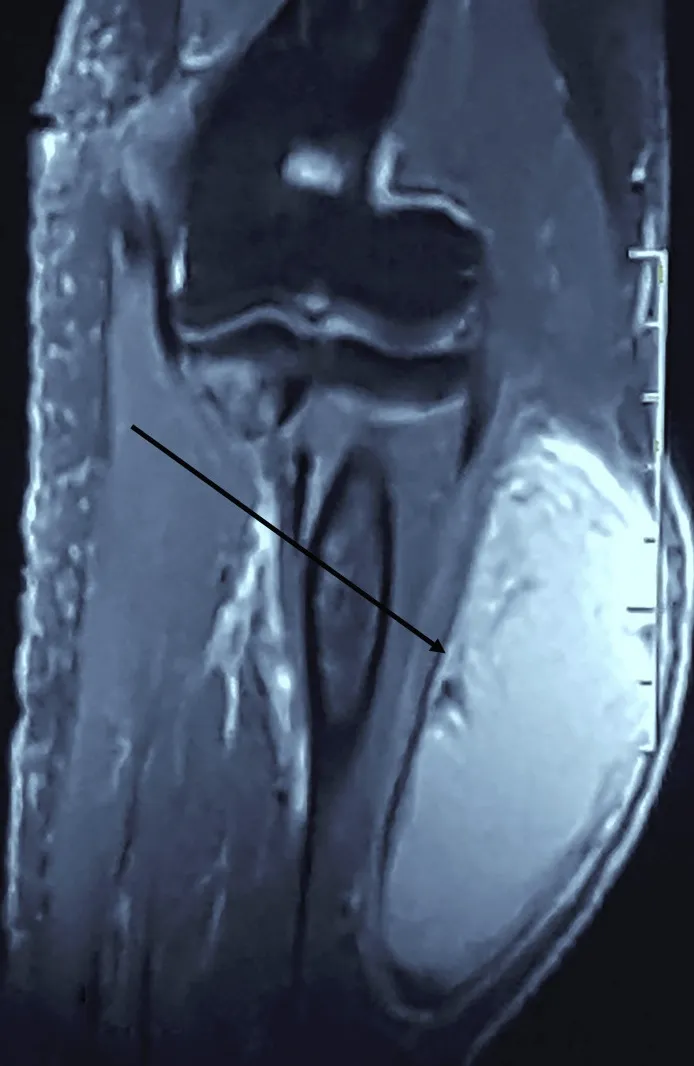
Sagittal T1 gadolinium MRI view of the right forearm.
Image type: radiology (mri)